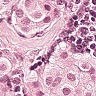
Metastatic tissue present: yes